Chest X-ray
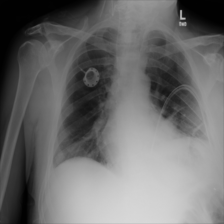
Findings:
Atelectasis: negative
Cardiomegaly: negative
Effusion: positive
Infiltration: positive
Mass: negative
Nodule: negative
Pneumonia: negative
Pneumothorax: negative
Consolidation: negative
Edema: negative
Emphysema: negative
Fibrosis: negative
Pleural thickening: negative
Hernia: negative